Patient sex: F
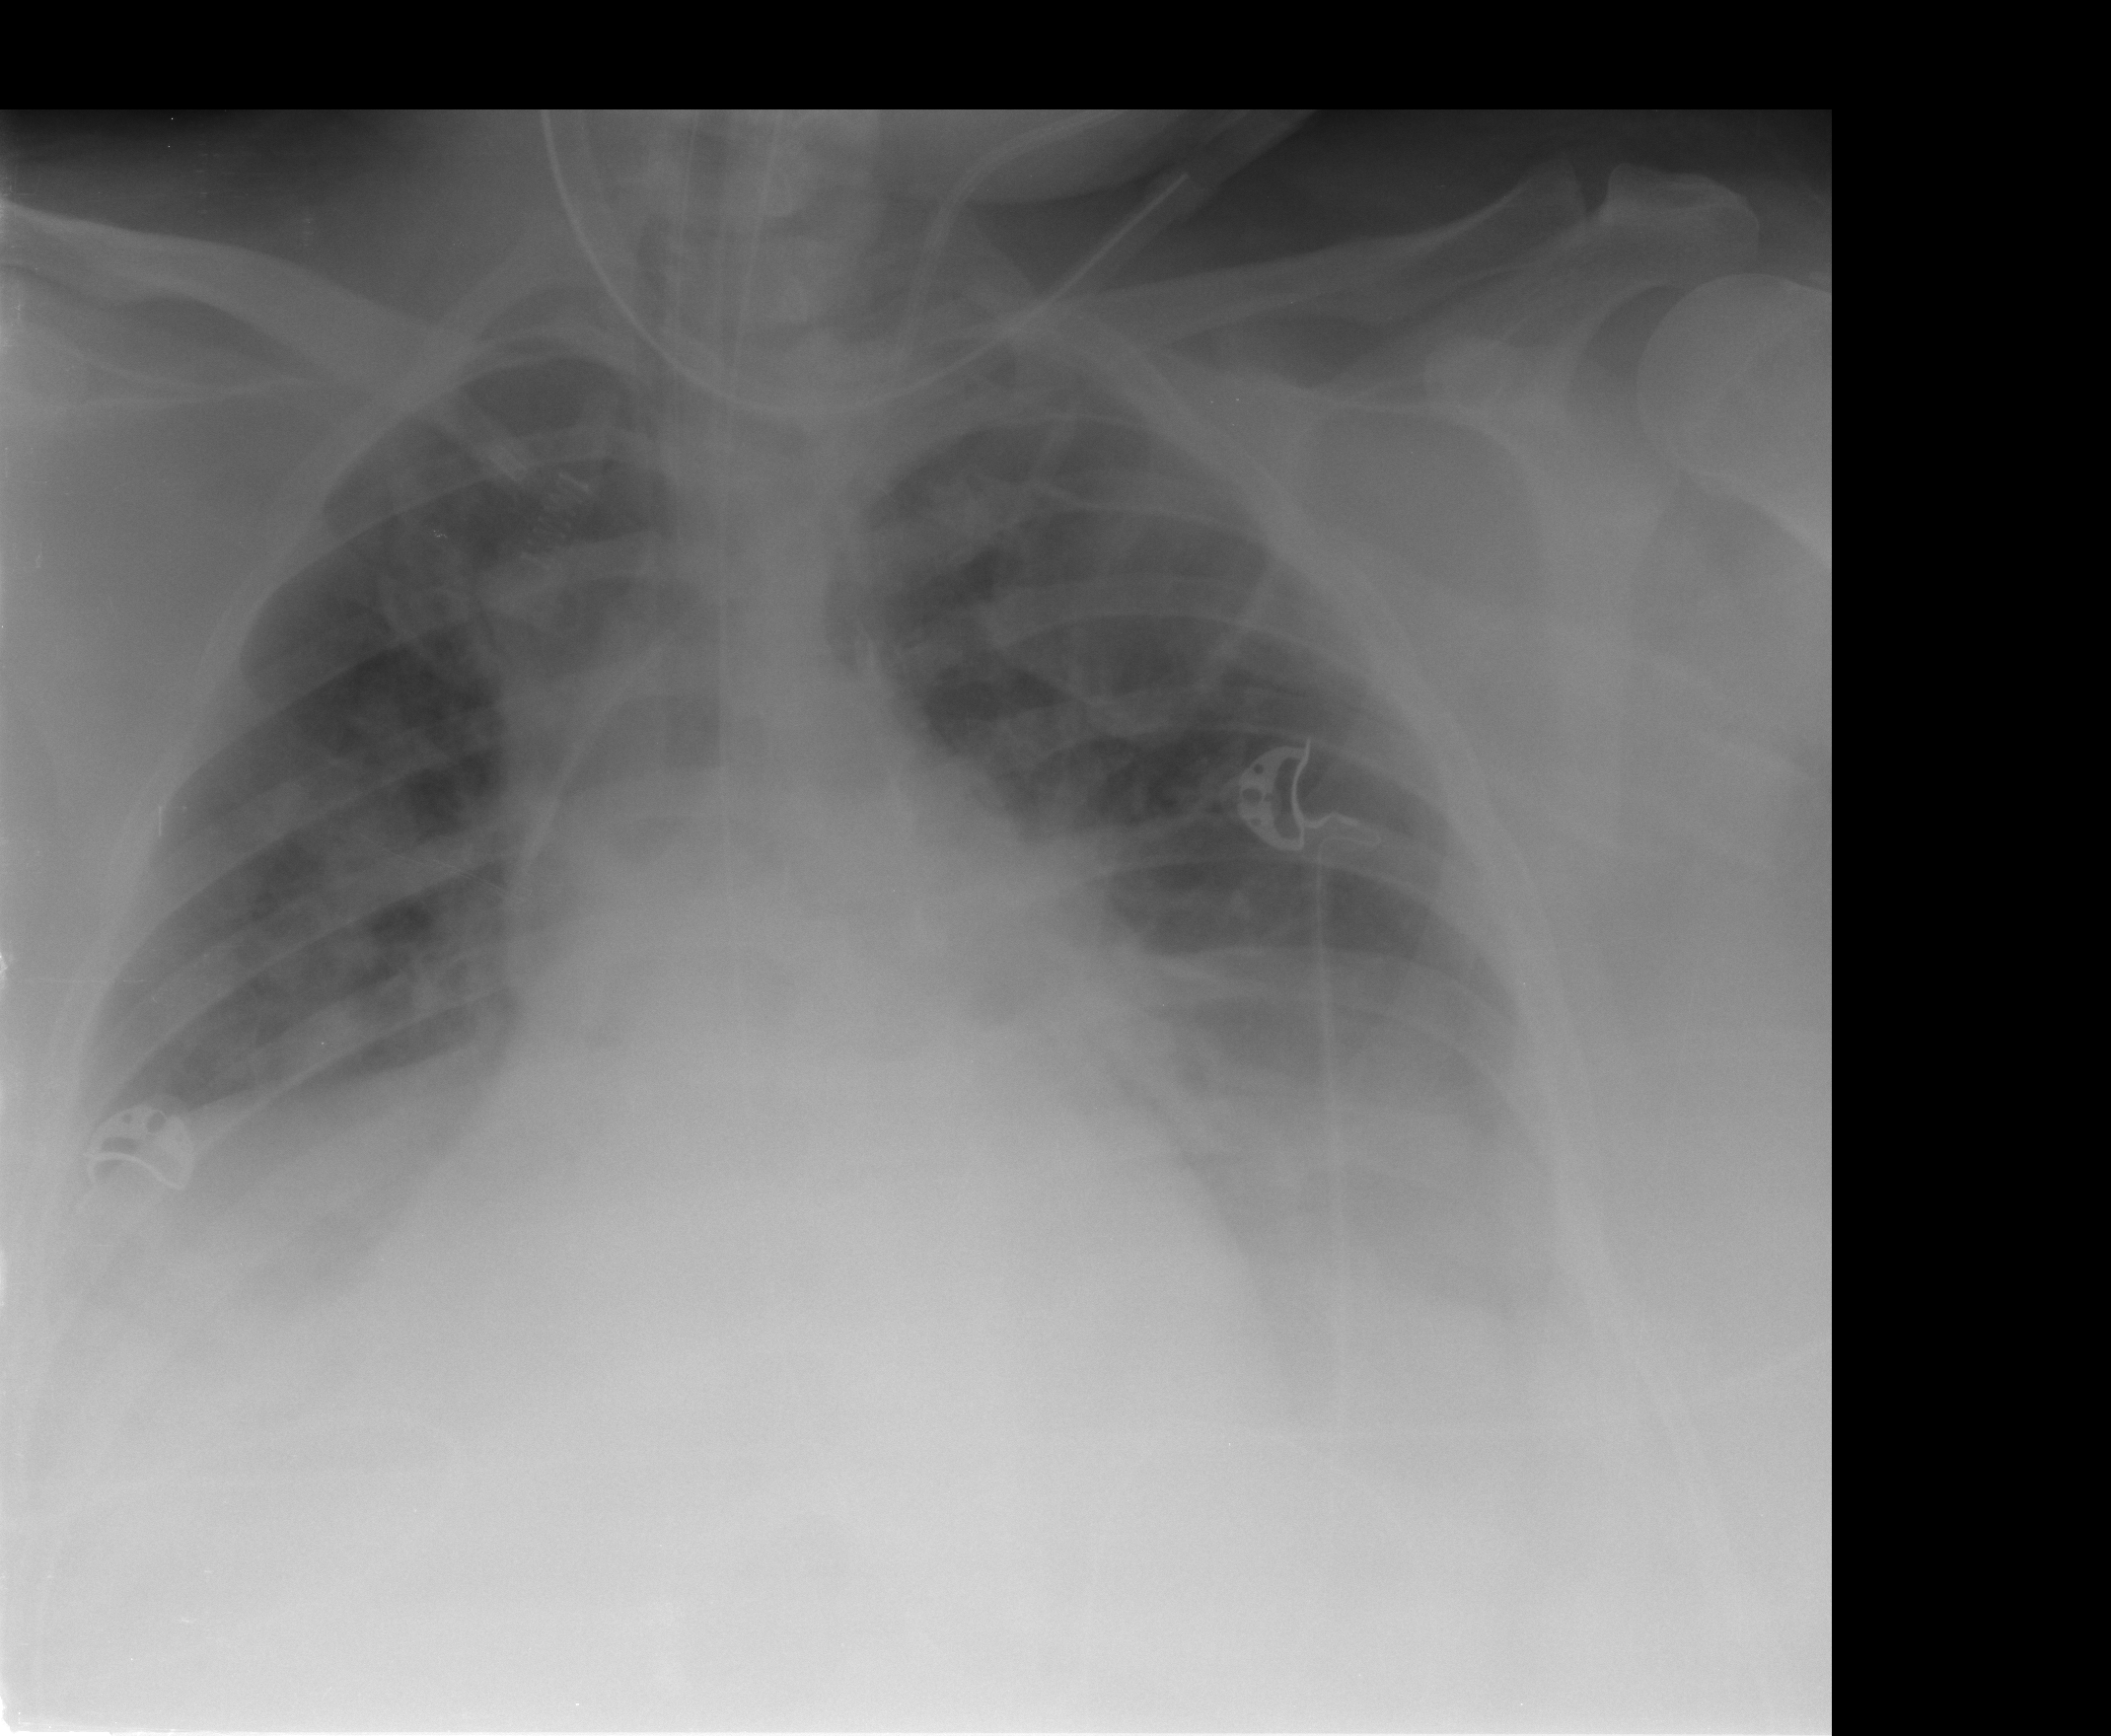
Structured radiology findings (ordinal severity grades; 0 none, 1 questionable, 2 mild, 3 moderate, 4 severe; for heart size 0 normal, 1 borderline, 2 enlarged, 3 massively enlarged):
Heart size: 1
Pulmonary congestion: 0
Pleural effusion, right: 2
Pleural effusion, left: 2
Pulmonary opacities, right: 3
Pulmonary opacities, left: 2
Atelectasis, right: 3
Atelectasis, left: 3